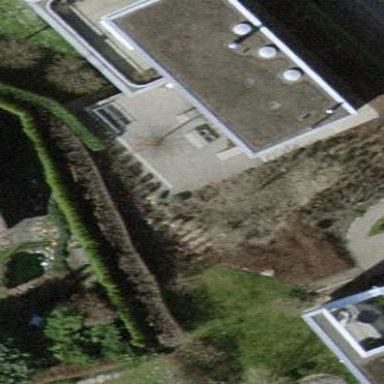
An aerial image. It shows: Building part with flat roof.